Interaction volume radius: 5 \u00c5
Interaction volume height: 50 \u00c5
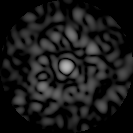
Disorder parameter: 0.8598